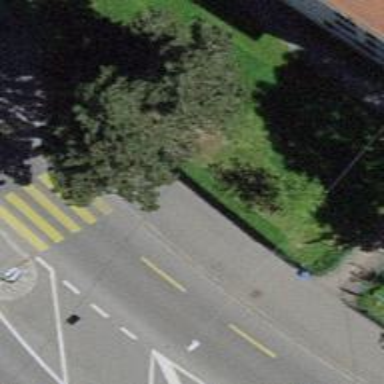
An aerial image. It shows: Kerb barrier.